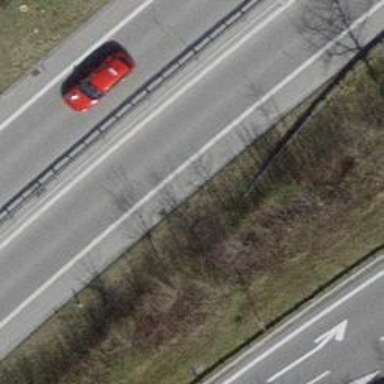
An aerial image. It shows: View of motorway.